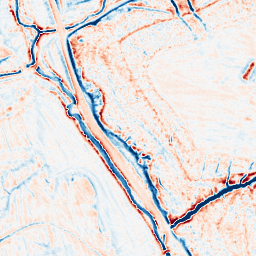
Category: edge_preserving
Decomposition family: anisotropic_diffusion
Decomposition parameters: iterations: 20
kappa: 100
gamma: 0.15
Upsampling method: cubic_mitchell
Upsampling parameters: scale: 2
Upsampling scale: 2